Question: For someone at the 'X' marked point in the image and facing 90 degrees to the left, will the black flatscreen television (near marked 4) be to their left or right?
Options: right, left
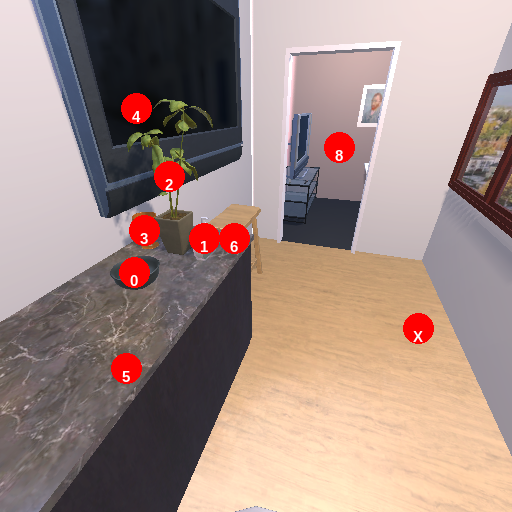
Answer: right